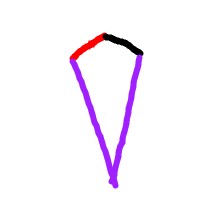
Shape: kite